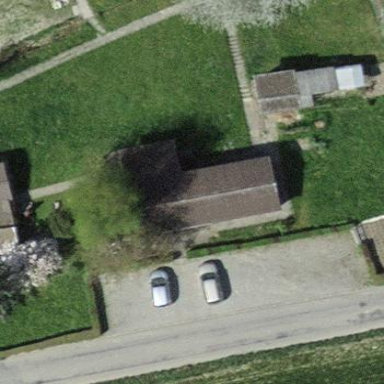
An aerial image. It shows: Rural barn.